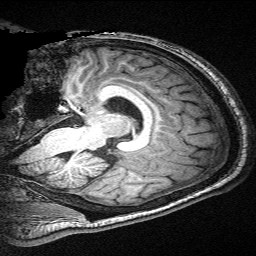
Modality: T1w
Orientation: sagittal
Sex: male
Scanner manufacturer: siemens
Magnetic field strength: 3 T
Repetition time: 2.3 s
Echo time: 0.00336 s